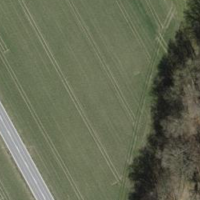
EUNIS habitat code: 52
Species observed at this site:
Pholidoptera griseoaptera